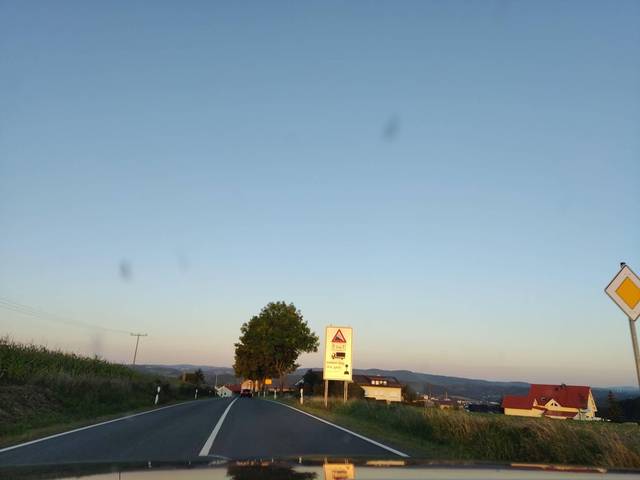
Region: Germany
Coordinates: 50.245, 11.281